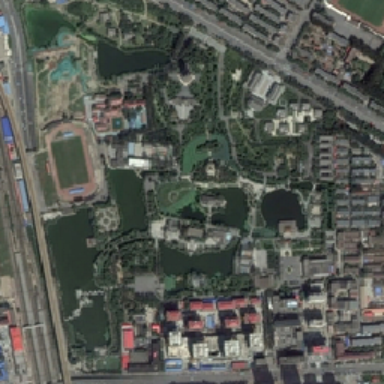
There is a playground surrounded by a red truck in the park .